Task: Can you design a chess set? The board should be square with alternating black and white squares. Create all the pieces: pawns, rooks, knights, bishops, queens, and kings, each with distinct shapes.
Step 2082:
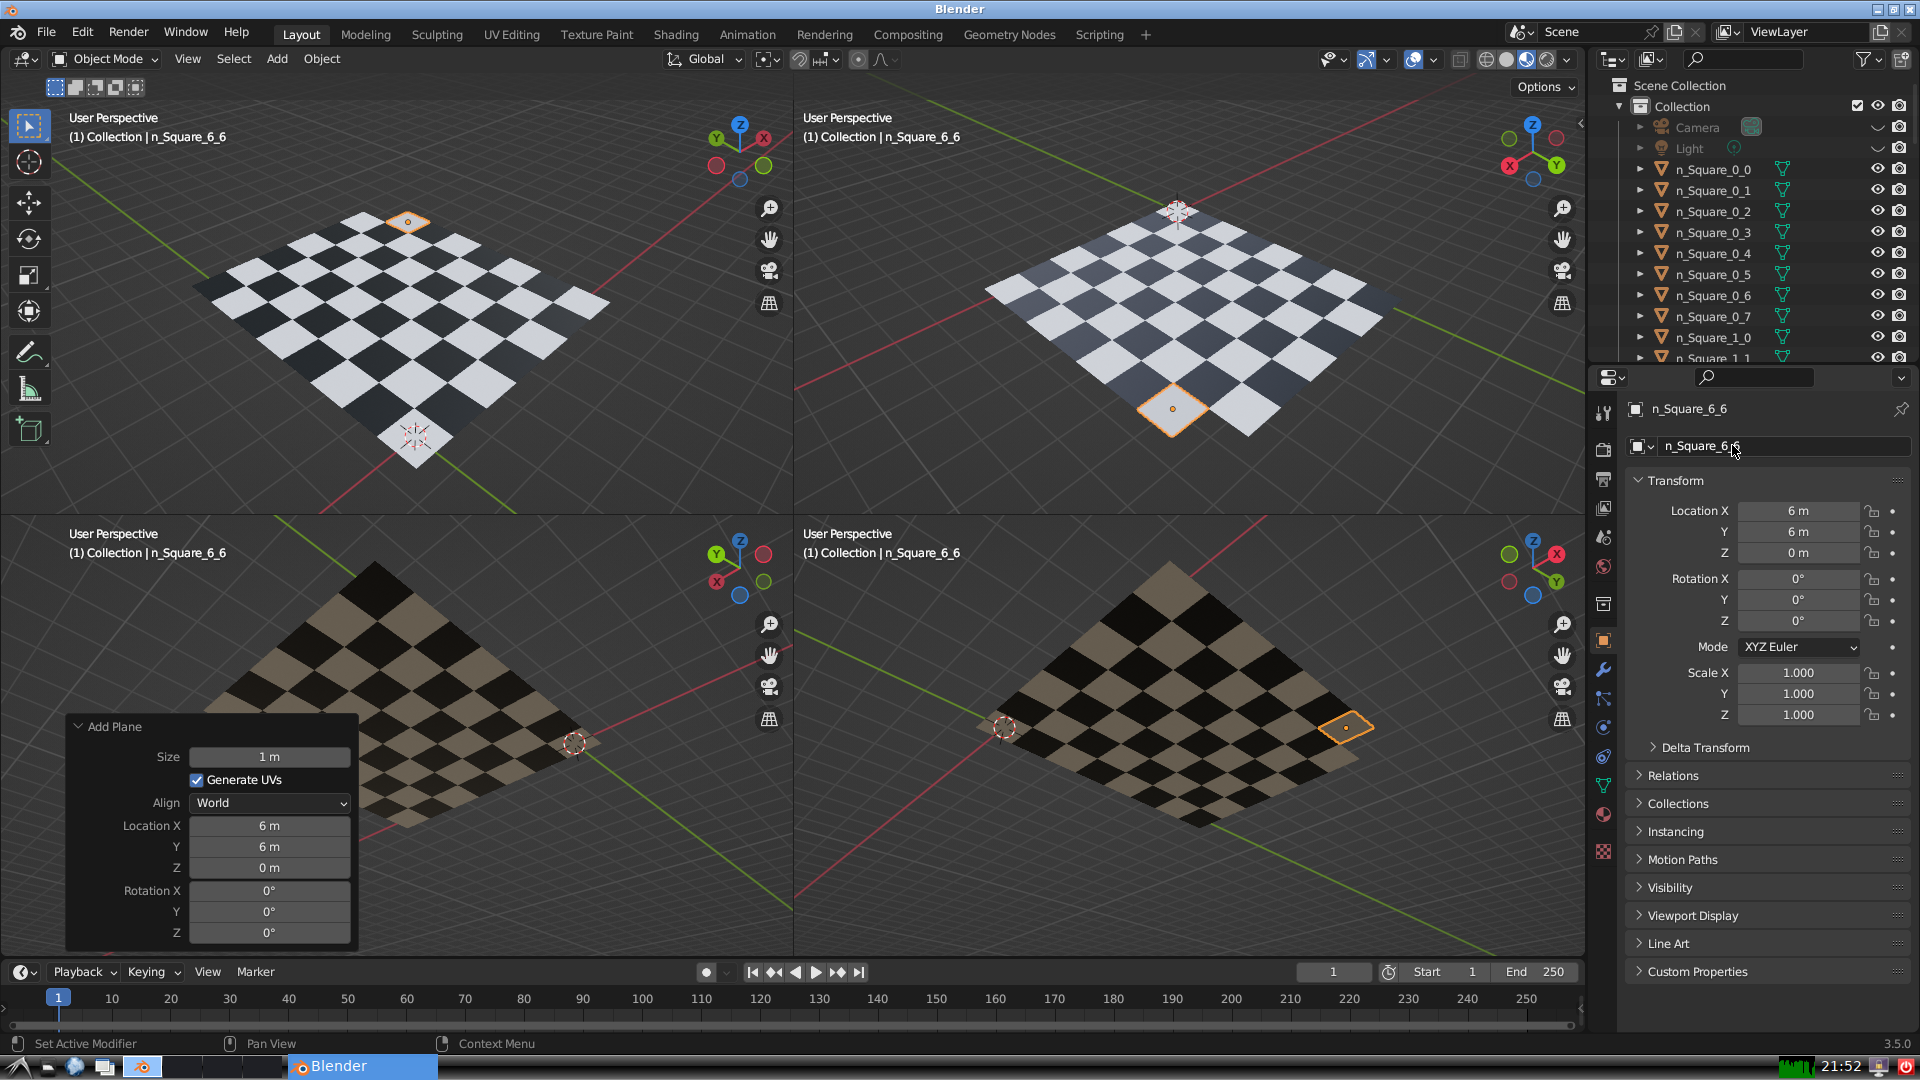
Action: {"mouse_move": [1603, 815]}